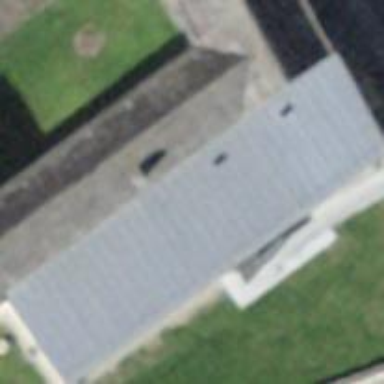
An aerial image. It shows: Museum.